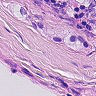
Metastatic tissue present: yes